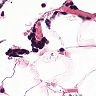
Metastatic tissue present: no